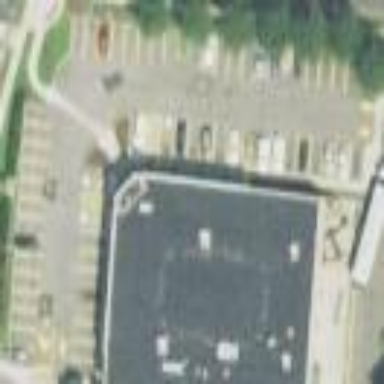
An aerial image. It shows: Parking area with surface.